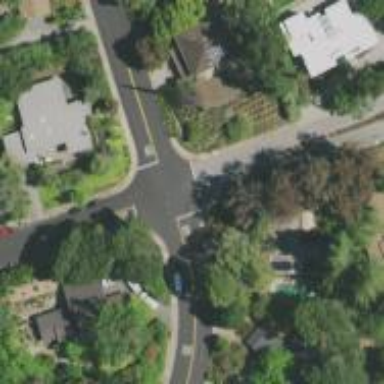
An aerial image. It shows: Road with stop sign.